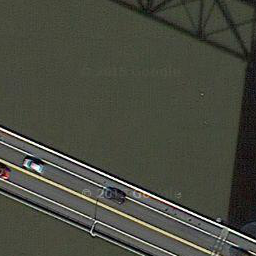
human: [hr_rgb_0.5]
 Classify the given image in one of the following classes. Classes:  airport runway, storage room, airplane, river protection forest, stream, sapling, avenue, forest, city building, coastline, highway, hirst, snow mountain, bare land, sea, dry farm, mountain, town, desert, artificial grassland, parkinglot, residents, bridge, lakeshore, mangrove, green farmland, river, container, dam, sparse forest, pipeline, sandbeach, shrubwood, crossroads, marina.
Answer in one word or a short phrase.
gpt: bridge